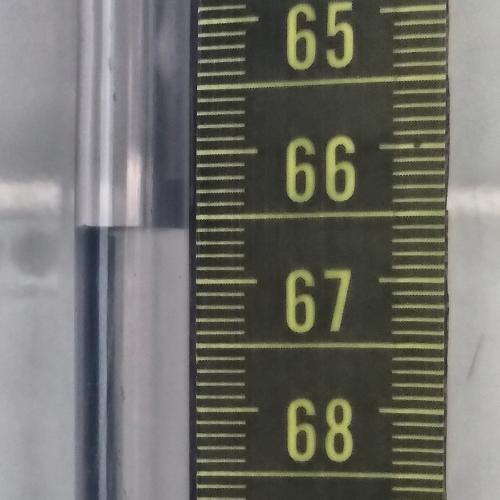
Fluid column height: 66.6 cm